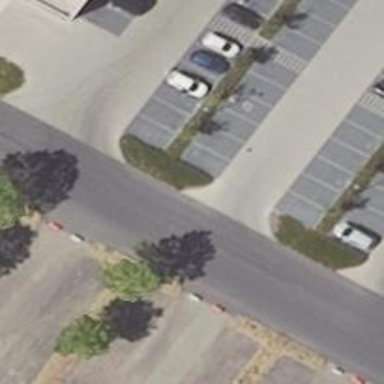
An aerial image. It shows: Parking aisle designated as service road.